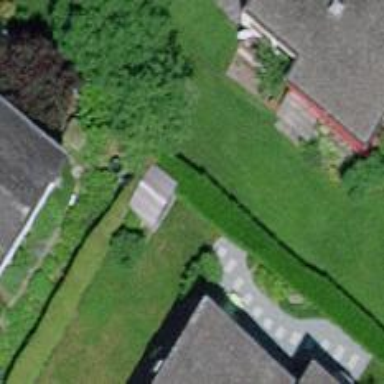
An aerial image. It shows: Hedge acting as barrier.